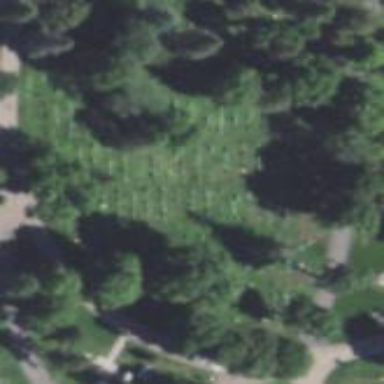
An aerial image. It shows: Sector within cemetery.